Aerial crown-view tile of a tropical tree (Barro Colorado Island, Panama), acquired 20241014:
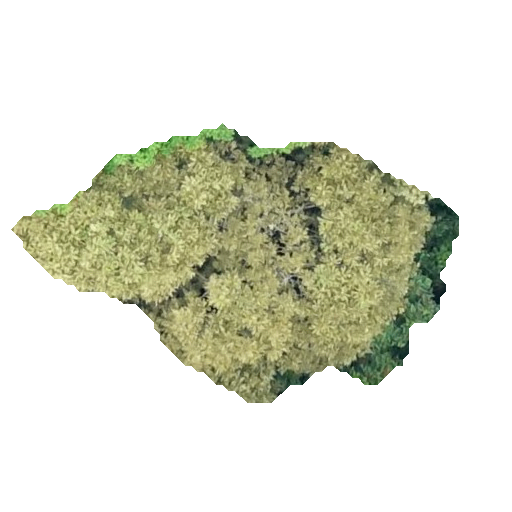
Species: Dipteryx oleifera
GBIF accepted scientific name: Dipteryx oleifera
Crown area: 119.2 m²